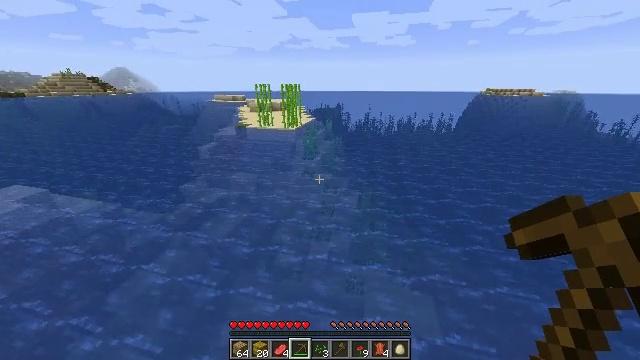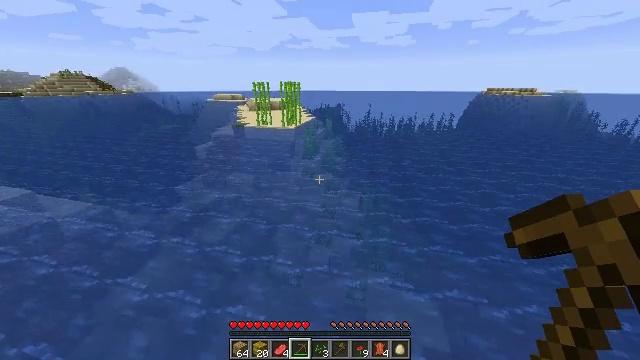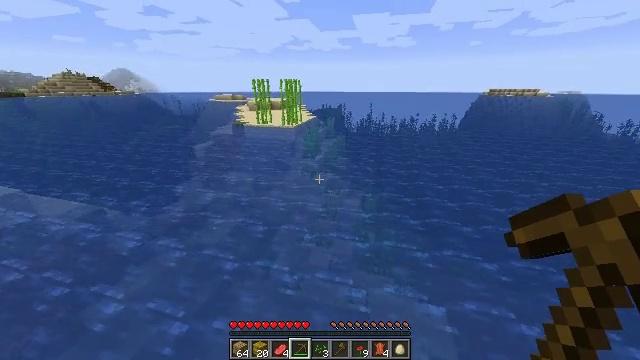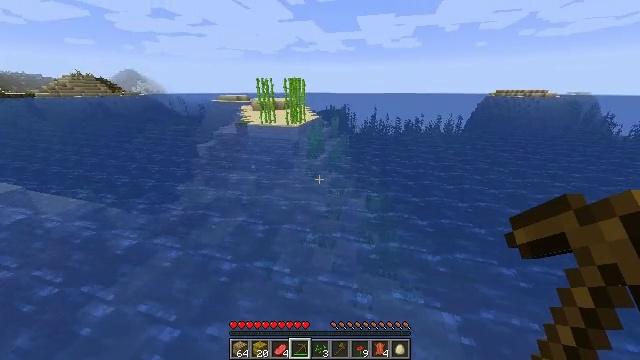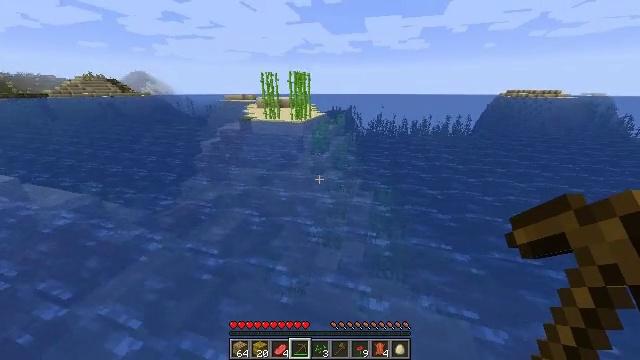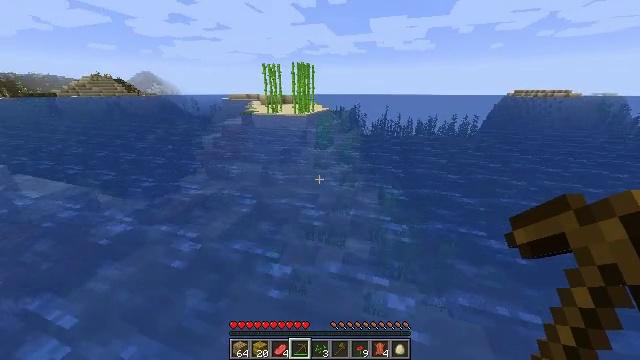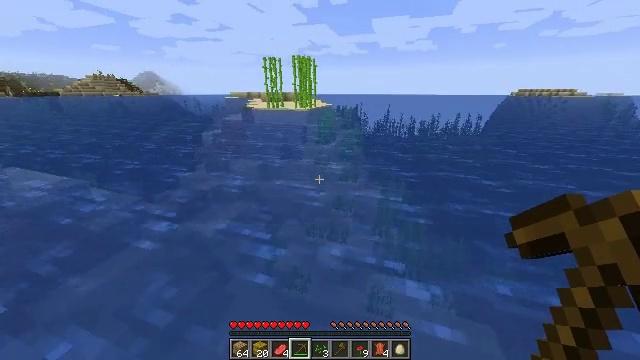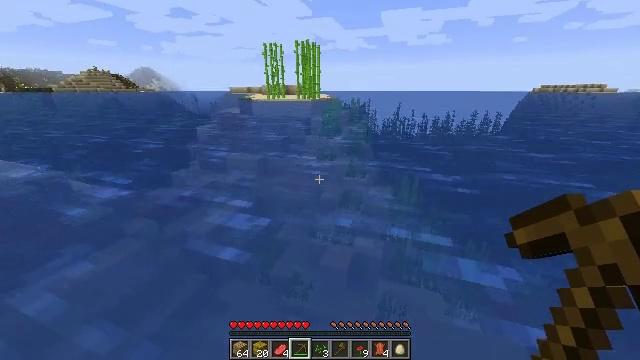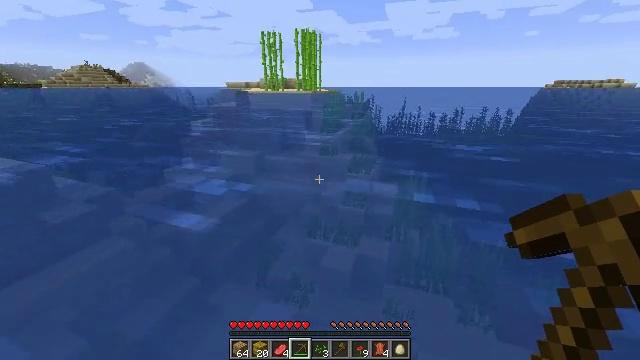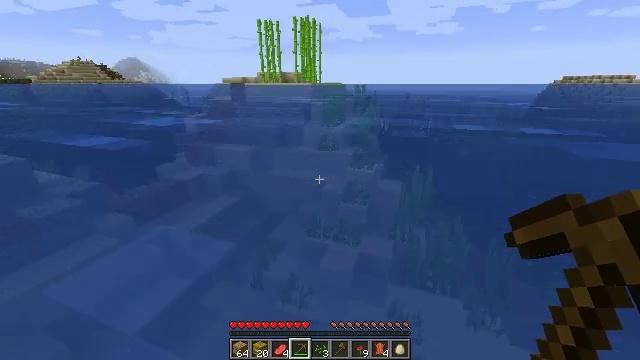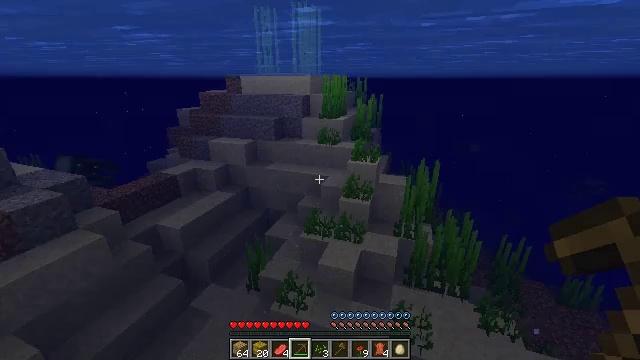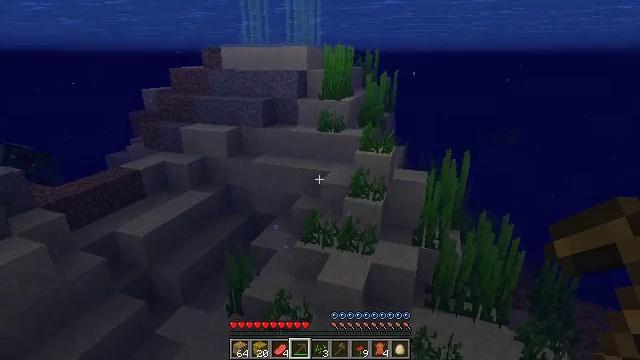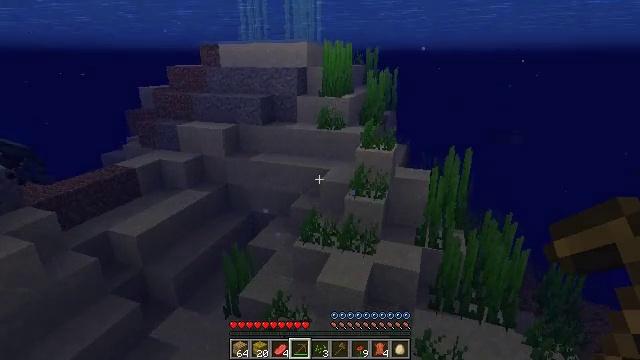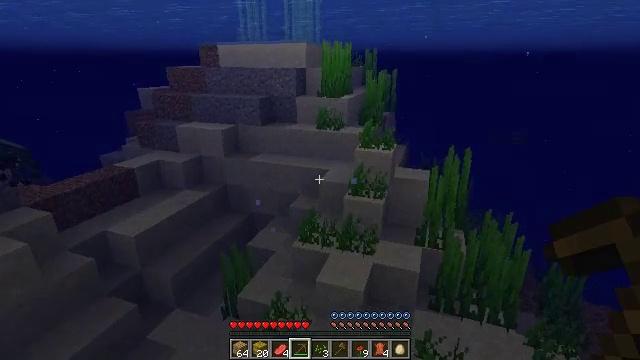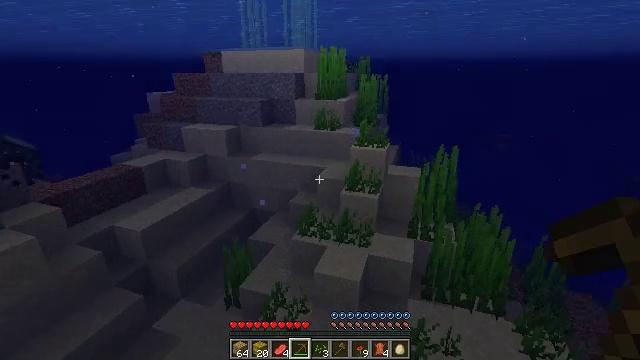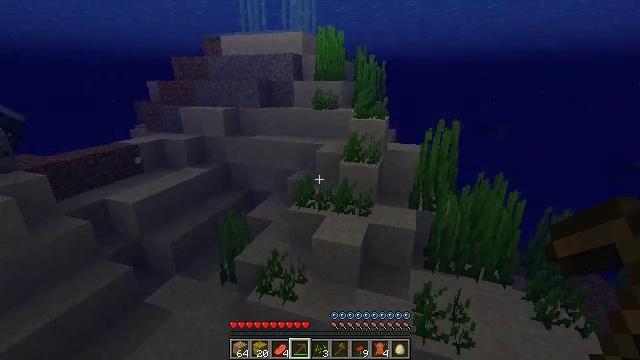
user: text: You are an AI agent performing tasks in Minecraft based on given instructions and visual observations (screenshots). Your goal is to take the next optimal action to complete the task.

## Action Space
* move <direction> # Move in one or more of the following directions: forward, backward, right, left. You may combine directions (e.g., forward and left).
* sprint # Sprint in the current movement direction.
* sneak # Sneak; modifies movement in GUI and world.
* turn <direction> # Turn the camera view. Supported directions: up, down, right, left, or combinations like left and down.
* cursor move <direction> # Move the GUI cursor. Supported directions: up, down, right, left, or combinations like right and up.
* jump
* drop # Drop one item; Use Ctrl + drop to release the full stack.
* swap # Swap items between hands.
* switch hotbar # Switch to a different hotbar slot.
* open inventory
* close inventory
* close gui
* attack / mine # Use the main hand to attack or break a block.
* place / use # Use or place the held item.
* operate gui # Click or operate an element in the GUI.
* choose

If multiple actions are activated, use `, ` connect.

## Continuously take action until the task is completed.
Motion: motion action
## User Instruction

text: Attack the underwater area to get tall seagrass.
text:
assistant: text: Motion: move forward, sprint
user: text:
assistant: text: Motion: move forward, sprint
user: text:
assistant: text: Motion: move forward, sprint, turn left
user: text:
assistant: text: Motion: move forward, sprint, turn left
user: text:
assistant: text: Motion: move forward, sprint, turn left
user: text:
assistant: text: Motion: move forward, sprint
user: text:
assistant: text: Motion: move forward, sprint, turn left
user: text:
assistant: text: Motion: move forward, sprint
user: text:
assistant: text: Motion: move forward, sprint
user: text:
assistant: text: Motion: move forward, sprint
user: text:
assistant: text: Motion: move forward, sprint
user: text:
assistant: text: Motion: move forward, sprint
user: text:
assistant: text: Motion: move forward, sprint
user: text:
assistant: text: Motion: move forward, sprint
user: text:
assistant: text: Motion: move forward, sprint
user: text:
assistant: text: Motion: move forward, sprint
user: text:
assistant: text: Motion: move forward, sprint
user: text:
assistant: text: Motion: move forward, sprint
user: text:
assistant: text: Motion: move forward, sprint, turn right
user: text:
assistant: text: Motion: move forward, sprint, turn right
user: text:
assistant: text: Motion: move forward, sprint, turn right and up
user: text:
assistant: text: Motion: move forward, sprint
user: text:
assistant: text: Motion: move forward, sprint
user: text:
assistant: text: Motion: move forward, sprint
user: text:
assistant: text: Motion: move forward, sprint
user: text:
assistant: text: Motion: move forward, sprint
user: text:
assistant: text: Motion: move forward, sprint
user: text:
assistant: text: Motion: move forward, sprint
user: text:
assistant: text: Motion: move forward, sprint
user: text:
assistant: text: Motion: move forward, sprint